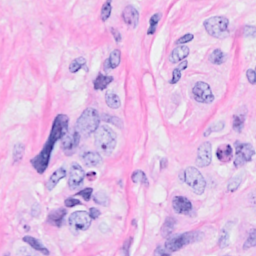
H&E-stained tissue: Breast